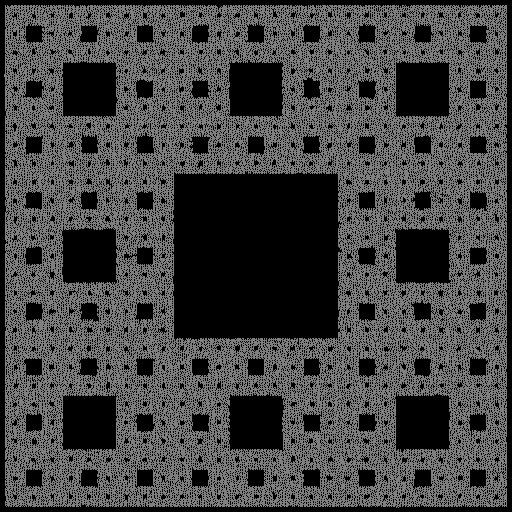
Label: sierpinski_carpet